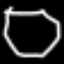
Label: octagon